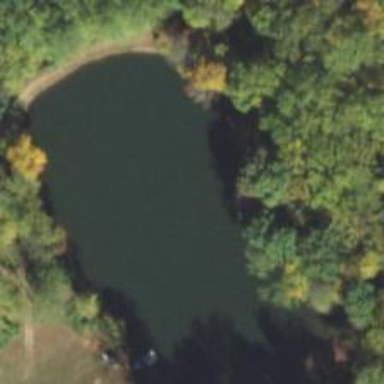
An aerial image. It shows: Beautiful lake surrounded by nature.